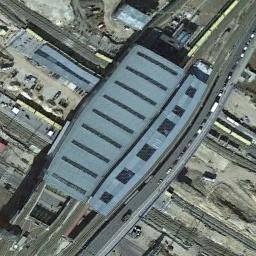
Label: railway_station